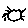
Label: sun